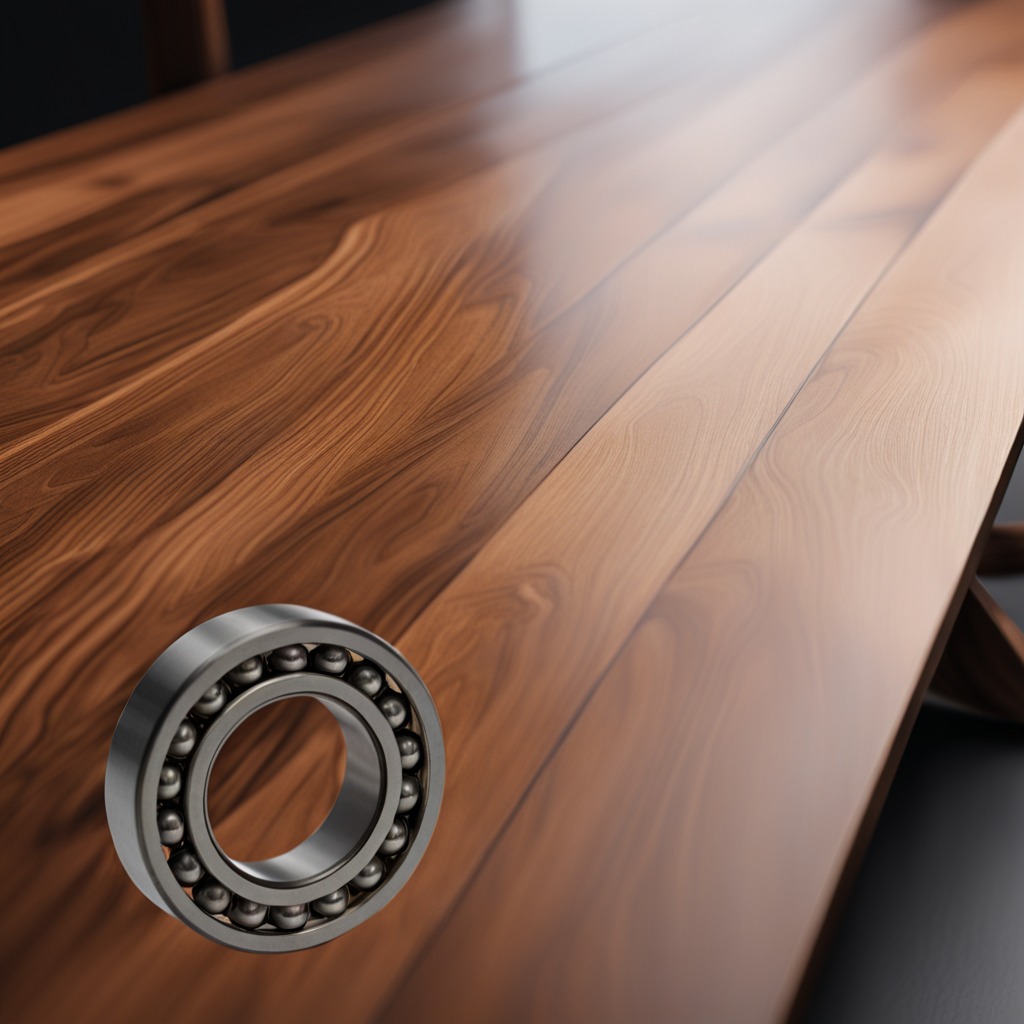
A metal ball bearing lies on a wooden table in a carpentry studio rich wood textures side lighting.